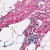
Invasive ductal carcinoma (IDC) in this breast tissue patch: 0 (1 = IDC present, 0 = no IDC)